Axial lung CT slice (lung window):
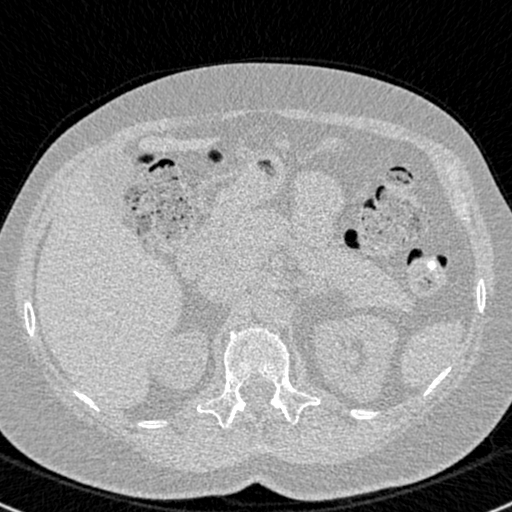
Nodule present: no